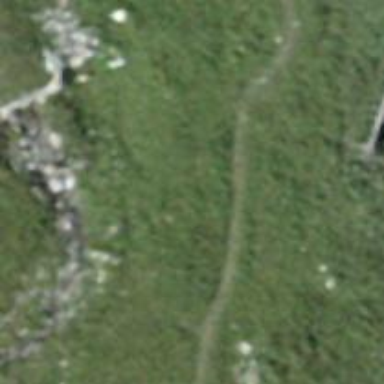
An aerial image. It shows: Path.